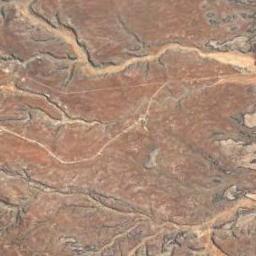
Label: mountain